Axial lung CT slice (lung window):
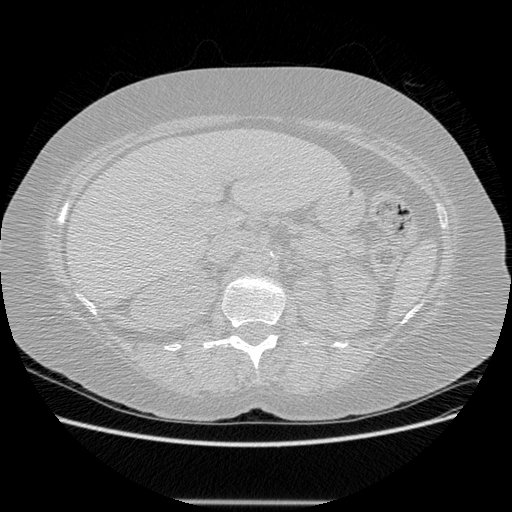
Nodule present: no